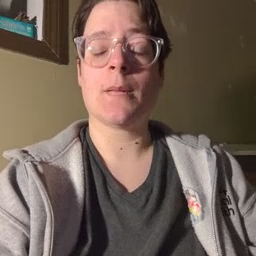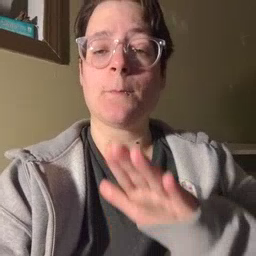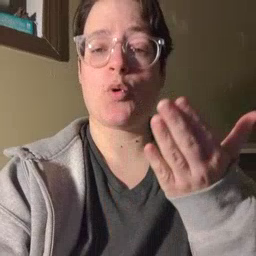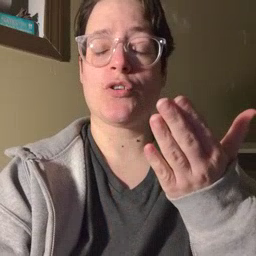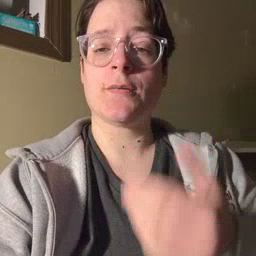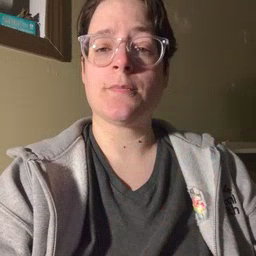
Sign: book